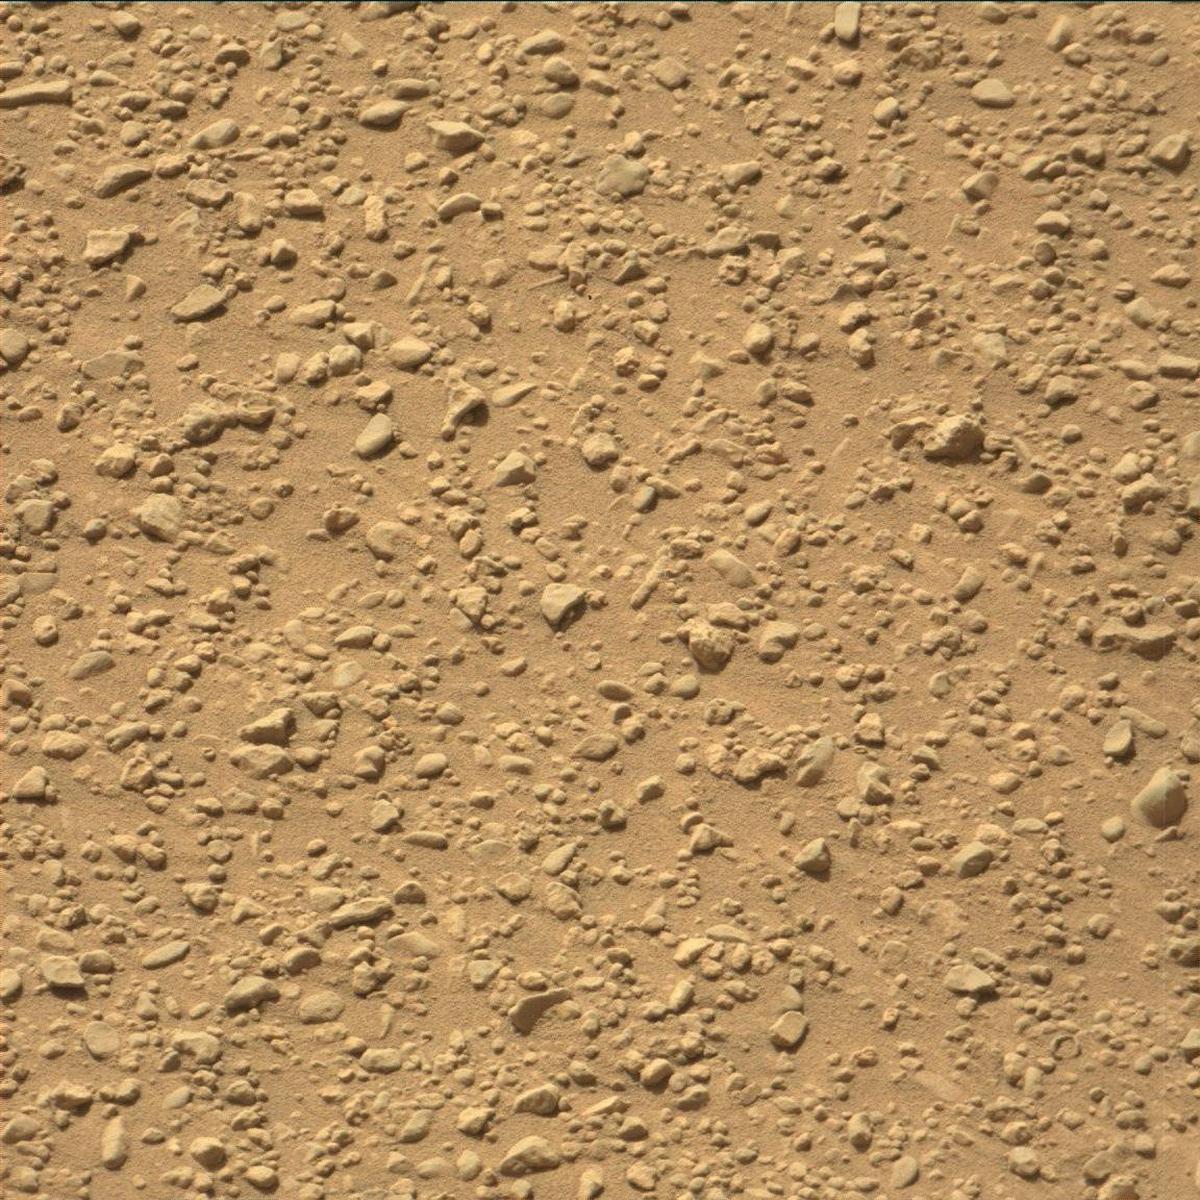
Terrain classes present: Bedrock, Rock, Sand / Soil